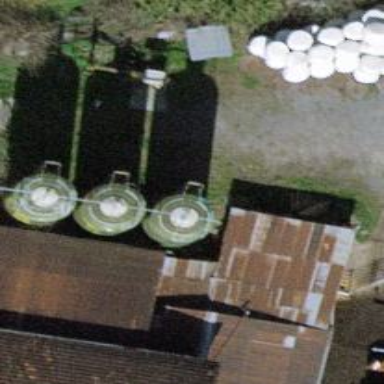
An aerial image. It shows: Silo.